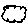
Label: cloud